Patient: sex M, age 81
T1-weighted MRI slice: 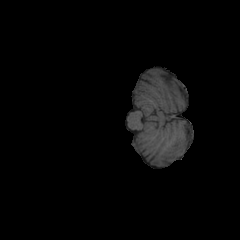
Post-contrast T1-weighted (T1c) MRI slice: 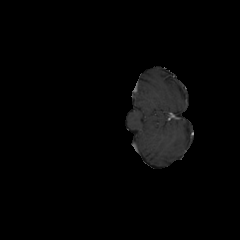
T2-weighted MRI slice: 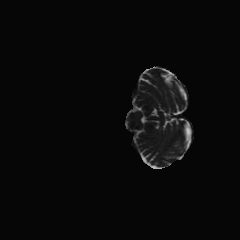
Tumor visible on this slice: no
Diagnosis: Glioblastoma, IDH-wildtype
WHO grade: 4